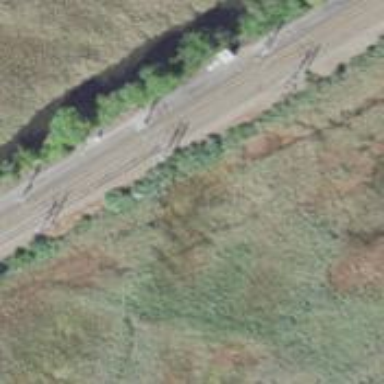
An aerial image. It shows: Railway with continuous electrified contact line.